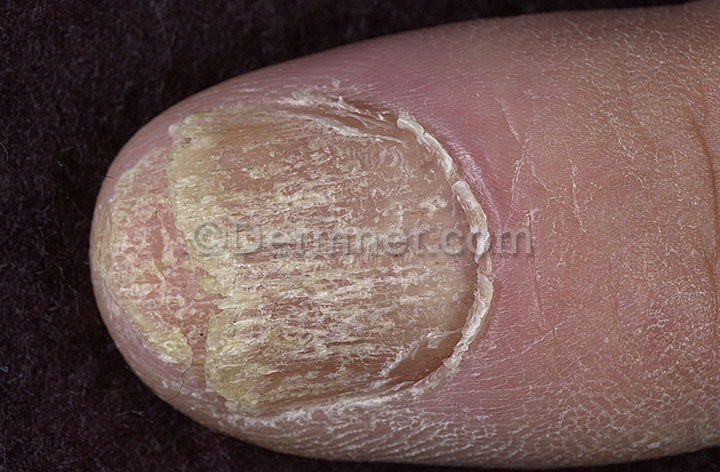
Disease: Nail Fungus and other Nail Disease